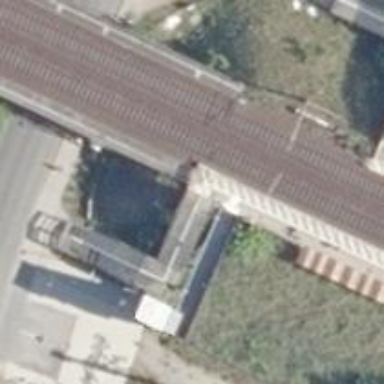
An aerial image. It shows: Platform edge at railway station.